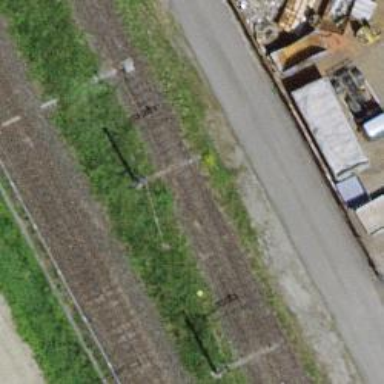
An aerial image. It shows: Railway switch.